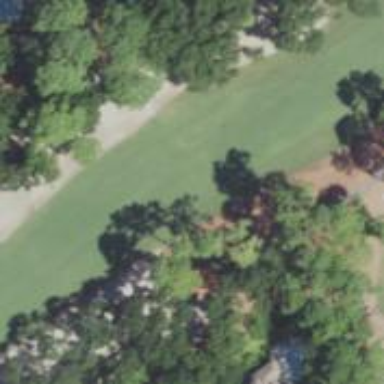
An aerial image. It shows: Golf hole.